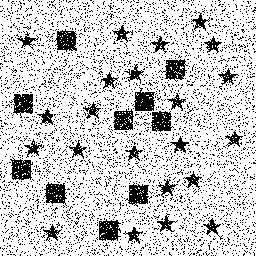
Squares: 10
Triangles: 0
Stars: 22
Total shapes: 32